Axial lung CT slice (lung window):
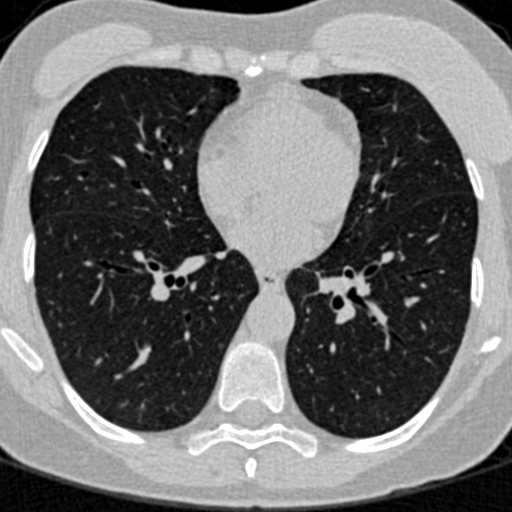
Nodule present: no